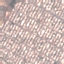
Land use / land cover class: Residential